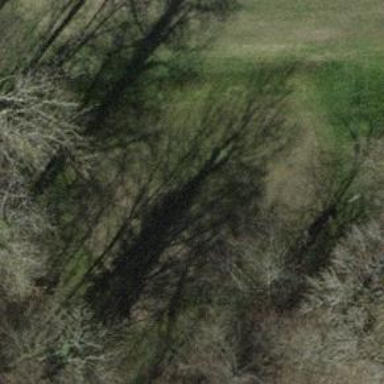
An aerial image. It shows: Grassy area designated as golf tee.